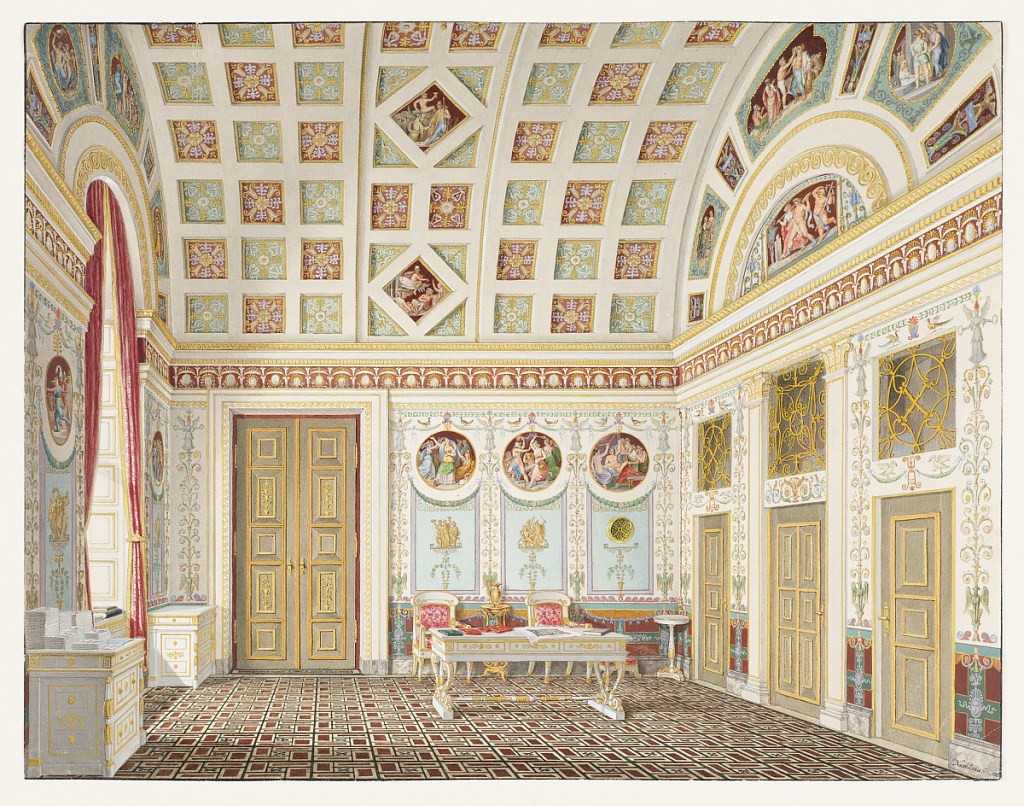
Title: The Dressing Room of King Ludwig I at the Munich Residence Palace
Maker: Franz Xaver Nachtmann, German, 1799 - 1846
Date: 1836
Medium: Brush and gouache, gold paint, pen and black ink, graphite on white wove paper
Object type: Drawing
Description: The new wing (Königsbau) of the Munich Residence Palace was built by architect Leo von Klenze in 1826-35 in imitation of the Pitti Palace in Florence. King Ludwig's dressing room, in the new wing, with vaulted and coffered ceiling, was painted with scenes from classical literature and poetry. The geometric floor covering recalls the ceiling pattern. Painted wall decoration is derived from Raphael's Vatican Loggie in the grotesque style. Von Klenze designed the gold and white furniture.